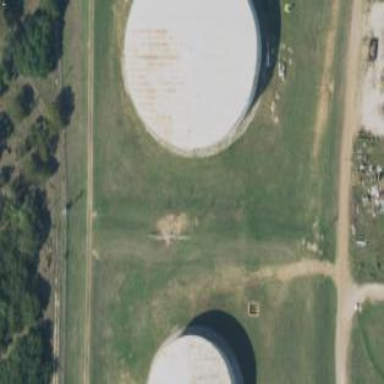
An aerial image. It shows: Storage tank building.